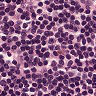
Metastatic tissue present: no